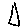
Label: triangle